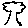
Label: tree